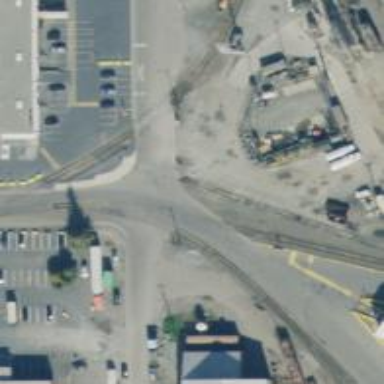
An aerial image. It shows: Level crossing along the railway.